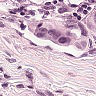
Metastatic tissue present: yes